You are looking at the unprocessed time series of a bearing vibration snapshot. Determine the bearing's health state. Answer with exactly one of: normal, inner_race, outer_race, ball.
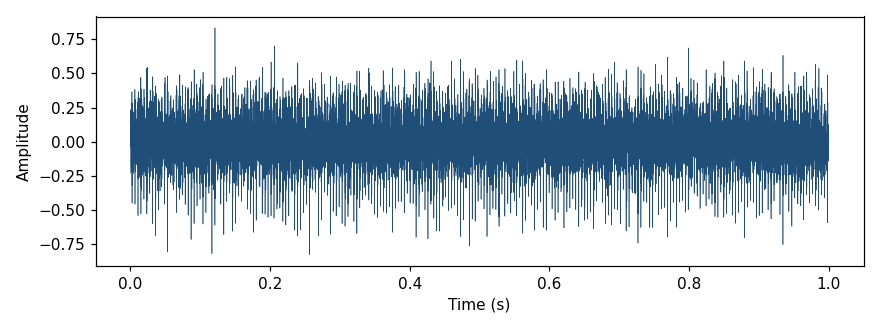
Answer: outer_race